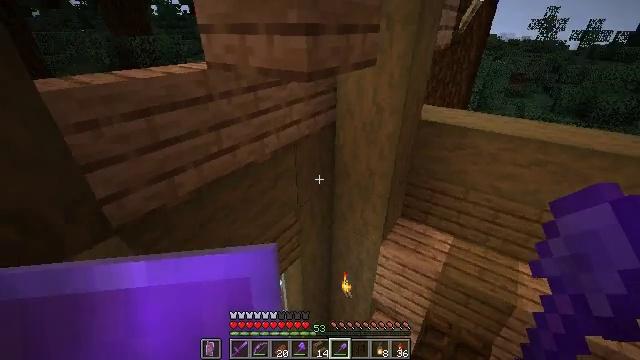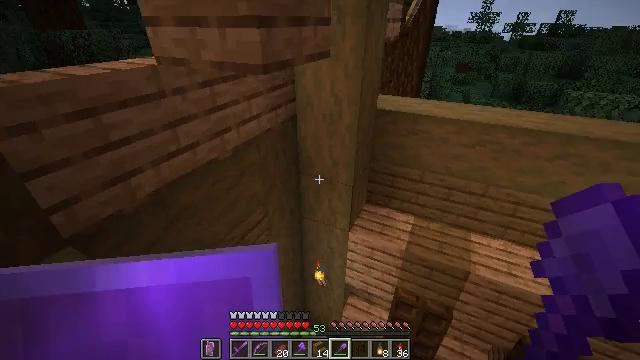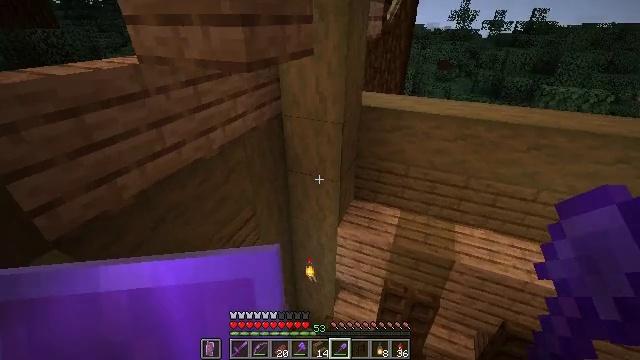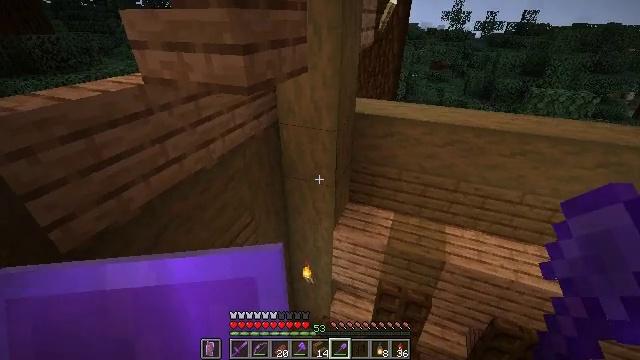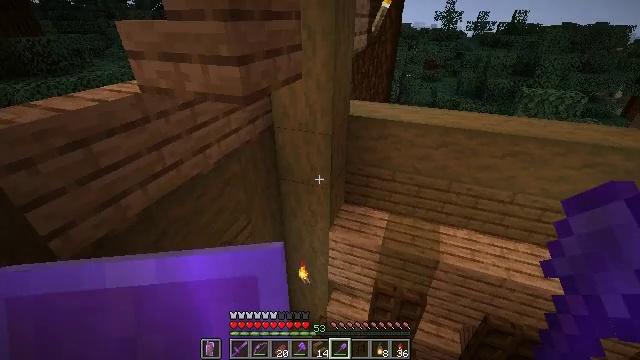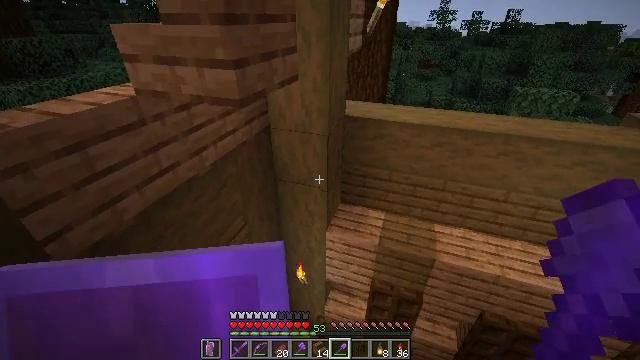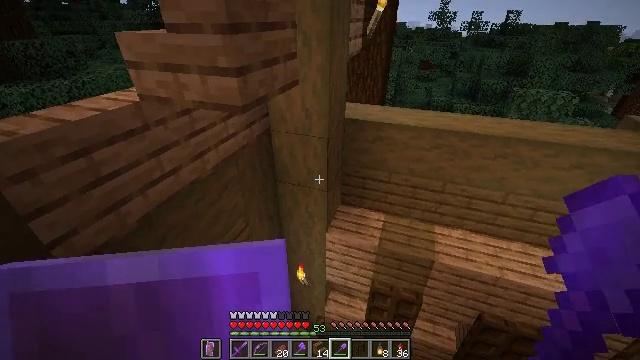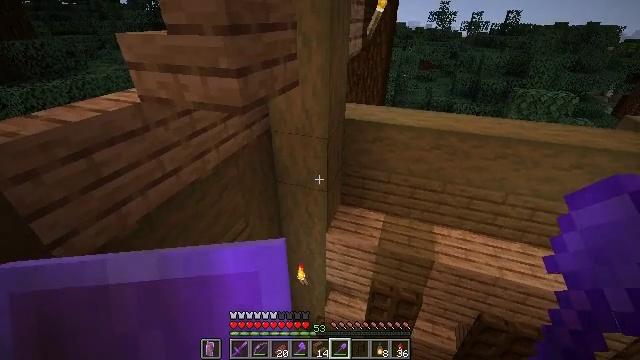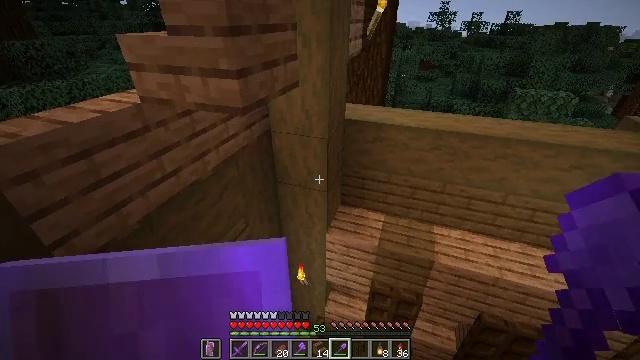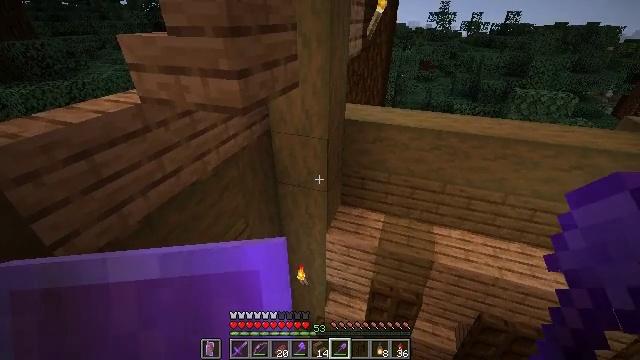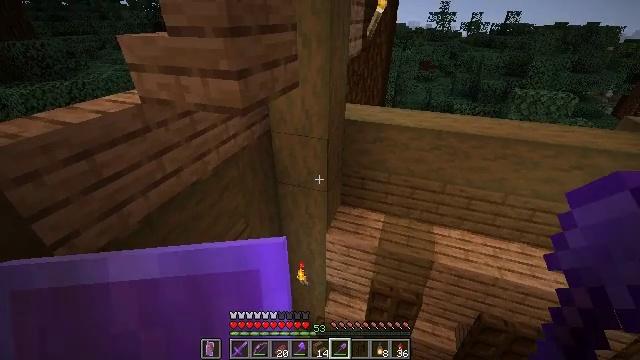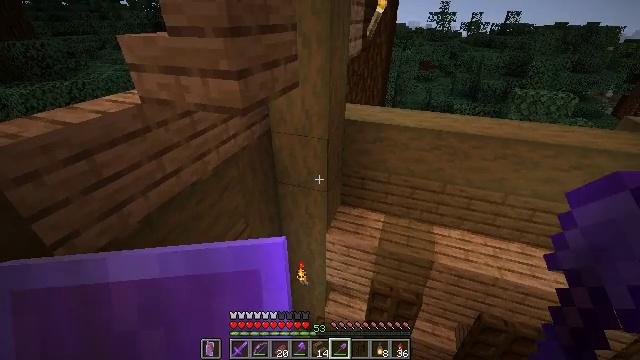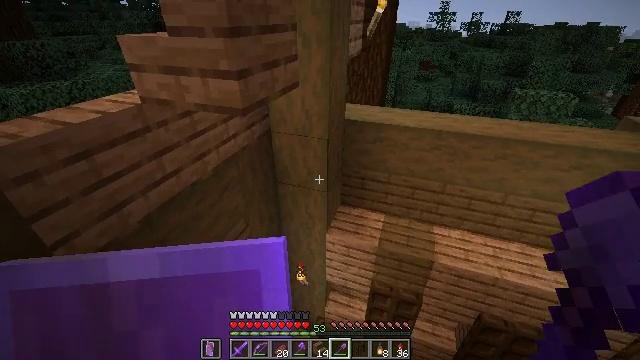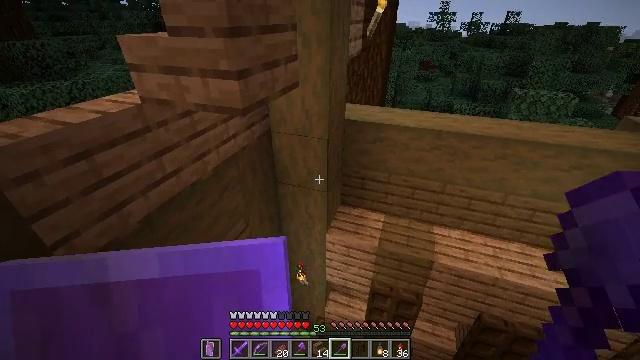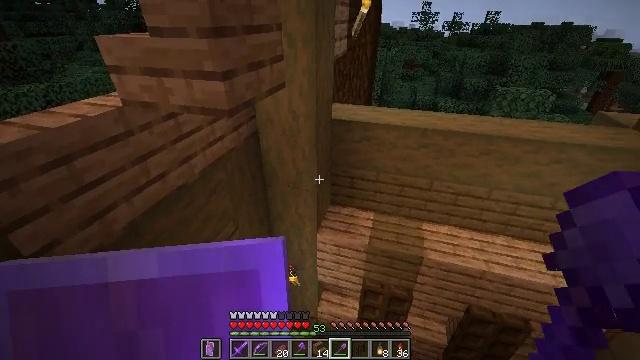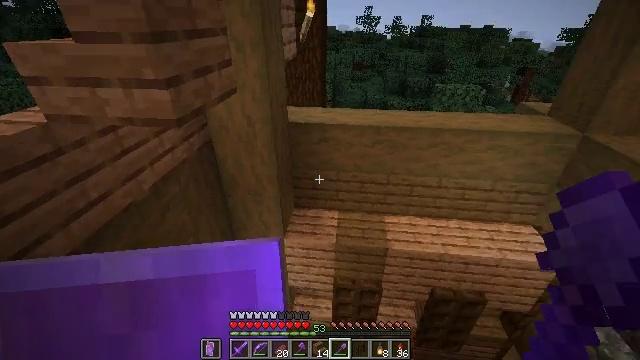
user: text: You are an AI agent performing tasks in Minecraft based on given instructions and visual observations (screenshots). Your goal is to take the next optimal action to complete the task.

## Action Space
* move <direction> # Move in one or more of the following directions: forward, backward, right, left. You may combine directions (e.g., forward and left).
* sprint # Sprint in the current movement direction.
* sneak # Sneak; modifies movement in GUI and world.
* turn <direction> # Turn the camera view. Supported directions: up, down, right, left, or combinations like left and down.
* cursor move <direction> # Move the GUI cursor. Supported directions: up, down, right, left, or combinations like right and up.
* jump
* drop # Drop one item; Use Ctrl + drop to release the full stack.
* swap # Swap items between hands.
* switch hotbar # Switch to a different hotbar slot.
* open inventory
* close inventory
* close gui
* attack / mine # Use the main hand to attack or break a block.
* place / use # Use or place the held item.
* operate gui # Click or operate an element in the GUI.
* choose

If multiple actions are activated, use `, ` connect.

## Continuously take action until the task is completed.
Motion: motion action
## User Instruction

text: Break the beehive while avoiding bees.
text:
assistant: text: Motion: move back, sneak, turn right and down
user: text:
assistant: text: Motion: move back, turn right
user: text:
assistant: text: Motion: turn right
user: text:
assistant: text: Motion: turn right
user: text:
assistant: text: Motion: no_op
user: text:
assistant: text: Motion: no_op
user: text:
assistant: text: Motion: no_op
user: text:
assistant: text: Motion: no_op
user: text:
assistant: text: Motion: no_op
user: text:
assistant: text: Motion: no_op
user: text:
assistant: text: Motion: no_op
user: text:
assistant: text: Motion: no_op
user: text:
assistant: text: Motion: no_op
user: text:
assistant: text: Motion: turn right
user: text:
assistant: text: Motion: turn right
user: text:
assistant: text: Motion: turn right
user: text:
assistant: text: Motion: turn right
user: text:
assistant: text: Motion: turn right
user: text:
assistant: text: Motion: no_op
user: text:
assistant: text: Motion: no_op
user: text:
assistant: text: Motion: sprint
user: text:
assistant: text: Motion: move forward, sprint
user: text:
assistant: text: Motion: move forward, sprint
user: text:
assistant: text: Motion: move forward, sprint
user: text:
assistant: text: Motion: move forward, sprint, turn left
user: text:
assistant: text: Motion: move forward, sprint, turn left, jump
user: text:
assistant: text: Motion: move forward, sprint, turn left, jump
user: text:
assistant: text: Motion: move forward, sprint, turn left, jump
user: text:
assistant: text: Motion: move forward, sprint, turn left, jump
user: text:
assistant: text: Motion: move forward, sprint, jump